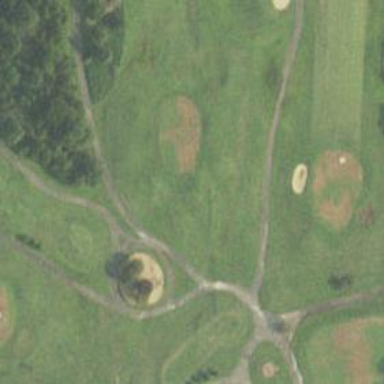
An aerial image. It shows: Path for golf carts.